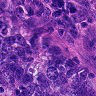
Metastatic tissue present: yes